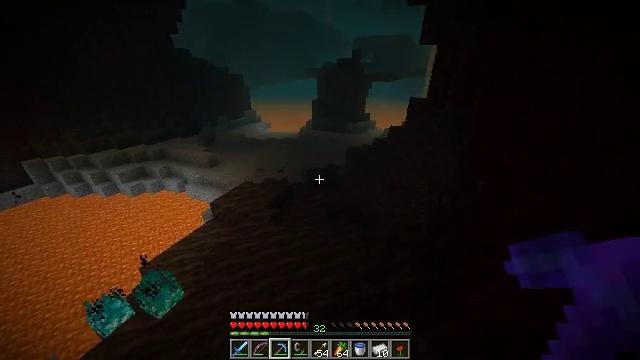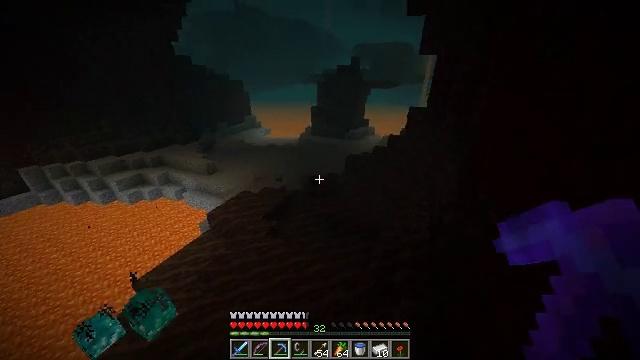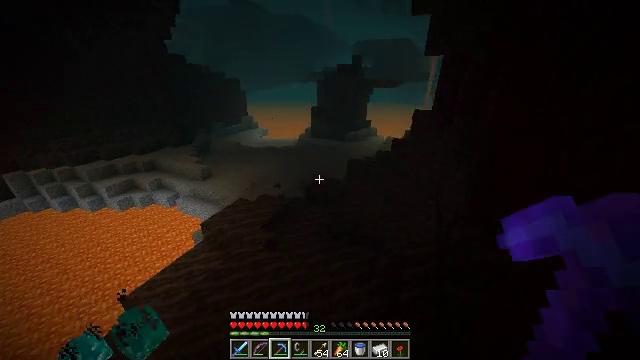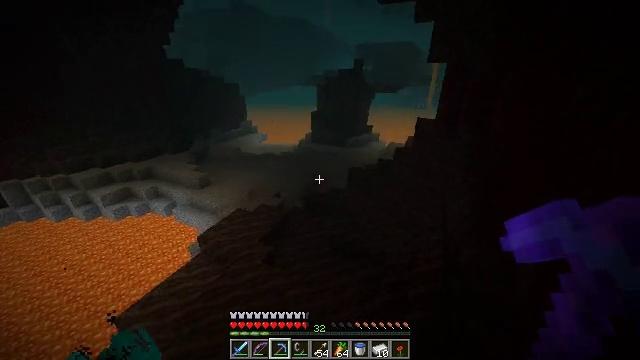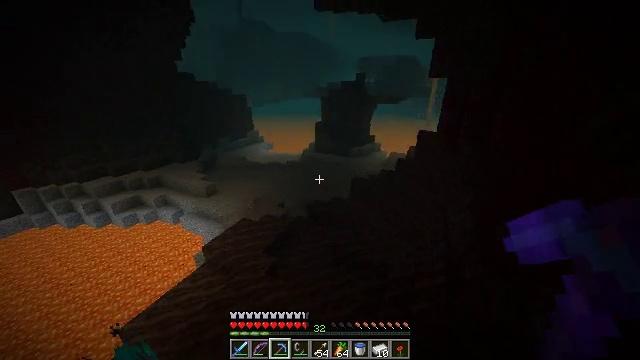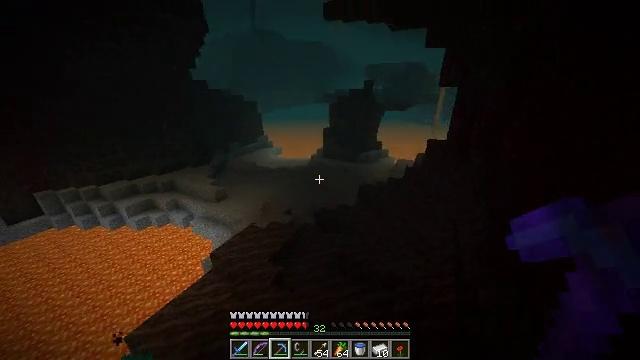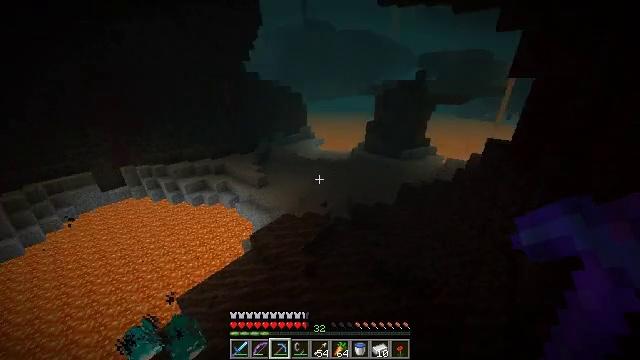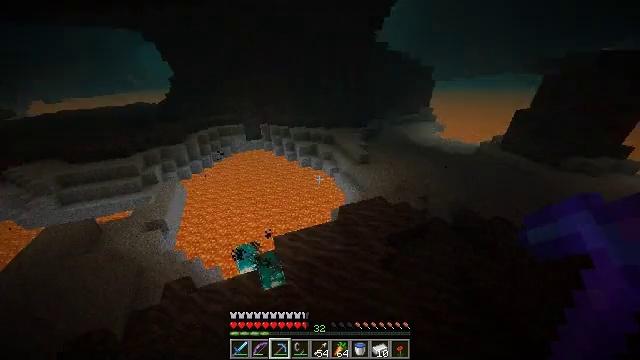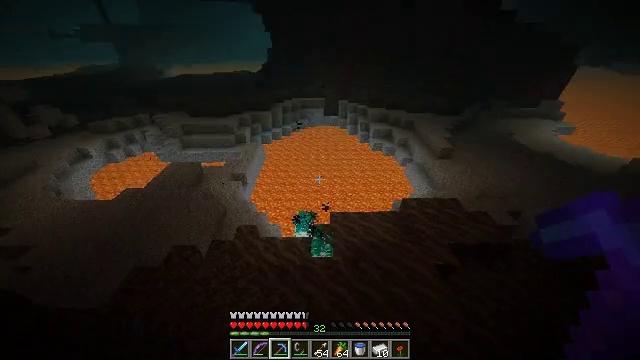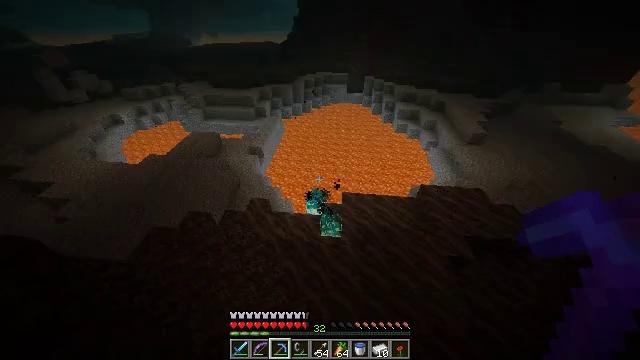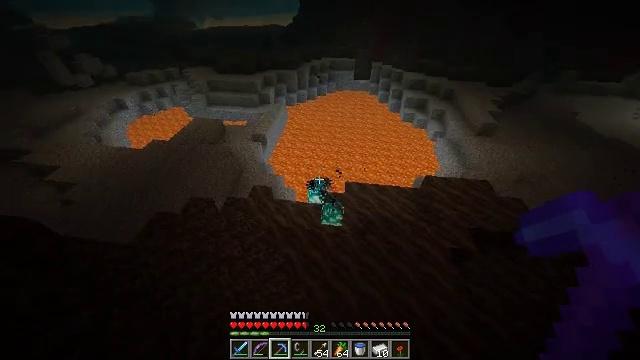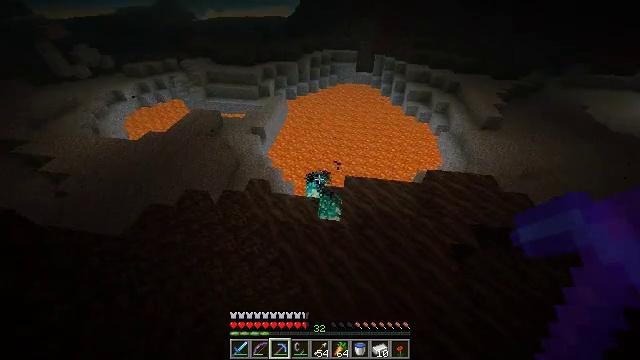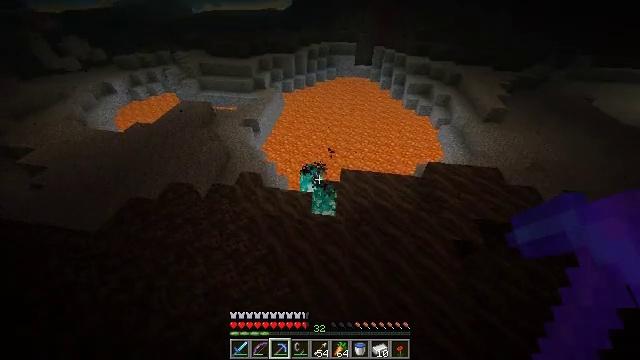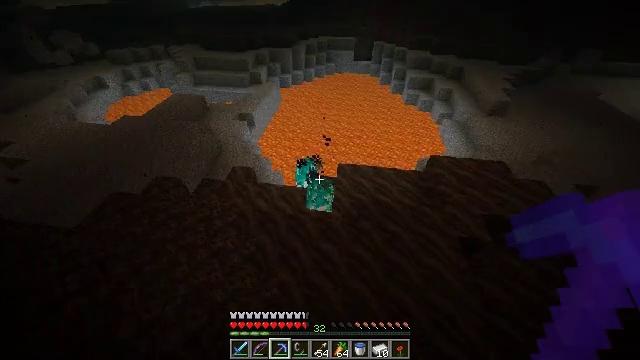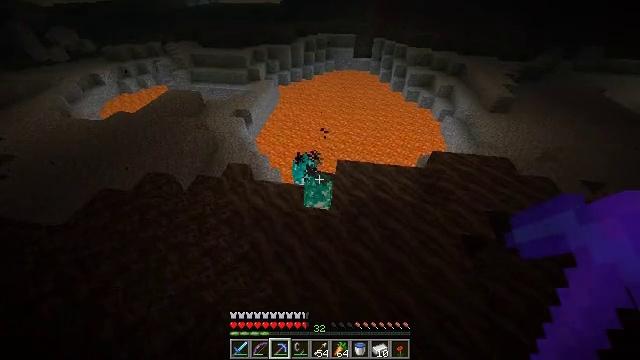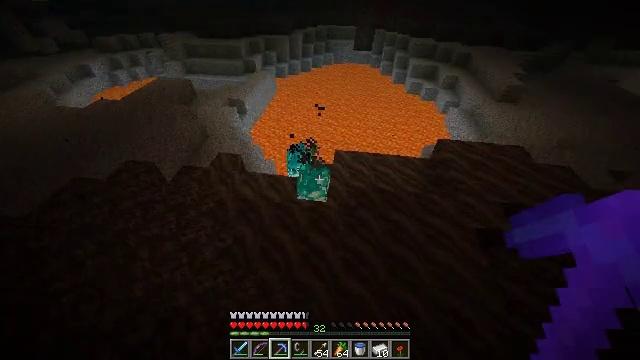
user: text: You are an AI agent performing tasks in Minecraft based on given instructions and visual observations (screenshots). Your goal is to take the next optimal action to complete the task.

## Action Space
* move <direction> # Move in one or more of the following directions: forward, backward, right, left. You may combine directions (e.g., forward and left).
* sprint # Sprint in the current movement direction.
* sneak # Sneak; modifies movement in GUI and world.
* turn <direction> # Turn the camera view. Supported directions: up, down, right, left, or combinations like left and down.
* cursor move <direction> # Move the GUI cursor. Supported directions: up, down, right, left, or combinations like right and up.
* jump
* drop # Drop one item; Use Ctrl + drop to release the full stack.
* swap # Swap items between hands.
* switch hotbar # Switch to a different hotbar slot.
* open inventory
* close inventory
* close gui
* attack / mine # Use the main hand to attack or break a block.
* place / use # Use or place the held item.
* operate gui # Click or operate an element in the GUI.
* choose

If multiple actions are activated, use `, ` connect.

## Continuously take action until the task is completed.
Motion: motion action
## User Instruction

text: Attack the soul fire to put it out.
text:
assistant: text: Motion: move forward, sprint, jump
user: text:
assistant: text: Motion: move forward, sprint, jump
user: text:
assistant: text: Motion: move forward, sprint, jump
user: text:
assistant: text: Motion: move forward, sprint, turn up, jump
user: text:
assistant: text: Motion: move forward, sprint, turn left, jump
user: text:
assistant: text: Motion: move forward, sprint, turn left and down, jump
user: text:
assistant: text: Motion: move forward, sprint, turn left and down, jump
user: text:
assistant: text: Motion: move forward, sprint, turn left and down
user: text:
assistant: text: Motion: move forward, sprint, turn left and down
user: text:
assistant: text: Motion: move forward, sprint, turn left and down
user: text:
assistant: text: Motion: move forward, sprint, turn down
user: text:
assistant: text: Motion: move forward, sprint
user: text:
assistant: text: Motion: move forward, sprint
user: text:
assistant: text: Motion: move forward, sprint
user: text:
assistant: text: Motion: move forward, sprint
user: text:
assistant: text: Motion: move forward, sprint, turn left and up
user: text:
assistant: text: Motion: move forward, sprint, turn left and up
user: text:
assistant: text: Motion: move forward, sprint
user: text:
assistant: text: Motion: move forward, sprint, turn left
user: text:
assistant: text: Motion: move forward, turn left
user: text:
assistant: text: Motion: move forward
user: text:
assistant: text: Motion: move forward
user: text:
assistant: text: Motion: move forward
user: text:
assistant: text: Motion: move forward, turn down
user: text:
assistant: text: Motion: move forward, turn right
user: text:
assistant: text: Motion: move forward, turn right
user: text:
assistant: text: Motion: move forward
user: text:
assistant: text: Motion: move forward, turn right and down, attack / mine
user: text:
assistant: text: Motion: move forward, turn down, attack / mine
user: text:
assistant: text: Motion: turn down, attack / mine